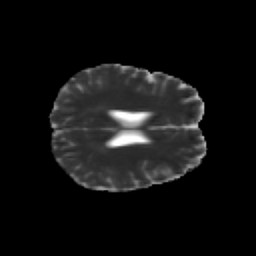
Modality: MD
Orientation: axial
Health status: healthy
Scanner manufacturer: siemens
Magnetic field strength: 3 T
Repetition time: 10 s
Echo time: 0.092 s